Interaction volume radius: 5 \u00c5
Interaction volume height: 15 \u00c5
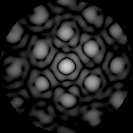
Disorder parameter: 0.2255